Interaction volume radius: 10 \u00c5
Interaction volume height: 15 \u00c5
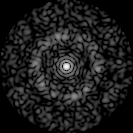
Disorder parameter: 0.847